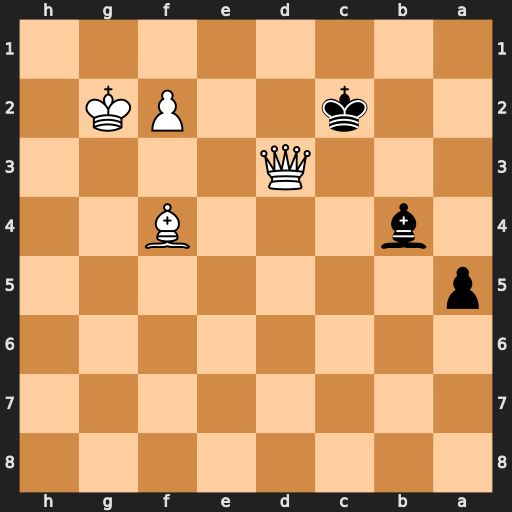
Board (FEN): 8/8/8/p7/1b3B2/3Q4/2k2PK1/8
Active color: b
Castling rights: -
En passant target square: -
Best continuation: Kxd3 Be5 a4 f4 a3 f5 Ke4 Ba1 Kxf5